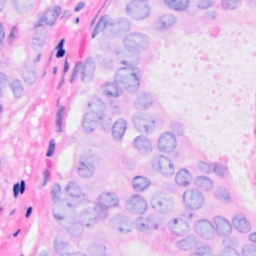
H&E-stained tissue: Breast